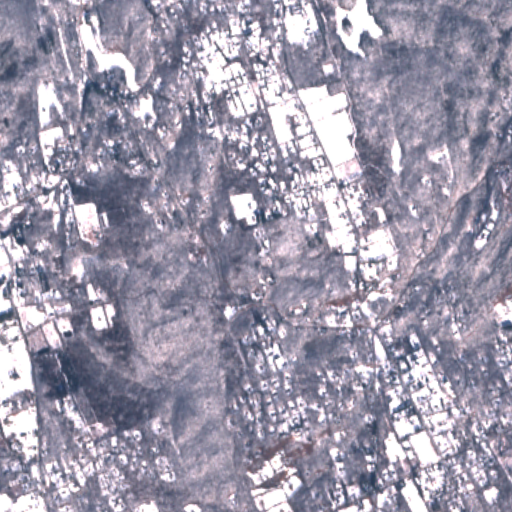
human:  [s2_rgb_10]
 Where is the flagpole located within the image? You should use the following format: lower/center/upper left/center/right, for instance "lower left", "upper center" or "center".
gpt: The flagpole is located in the upper left of the image.
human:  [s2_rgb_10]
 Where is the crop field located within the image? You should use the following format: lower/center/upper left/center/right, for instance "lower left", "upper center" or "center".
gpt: There is no crop field in the image.